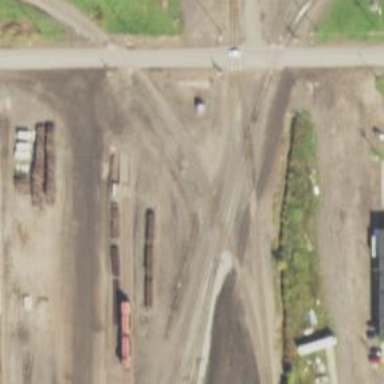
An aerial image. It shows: Rail spur service.